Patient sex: M
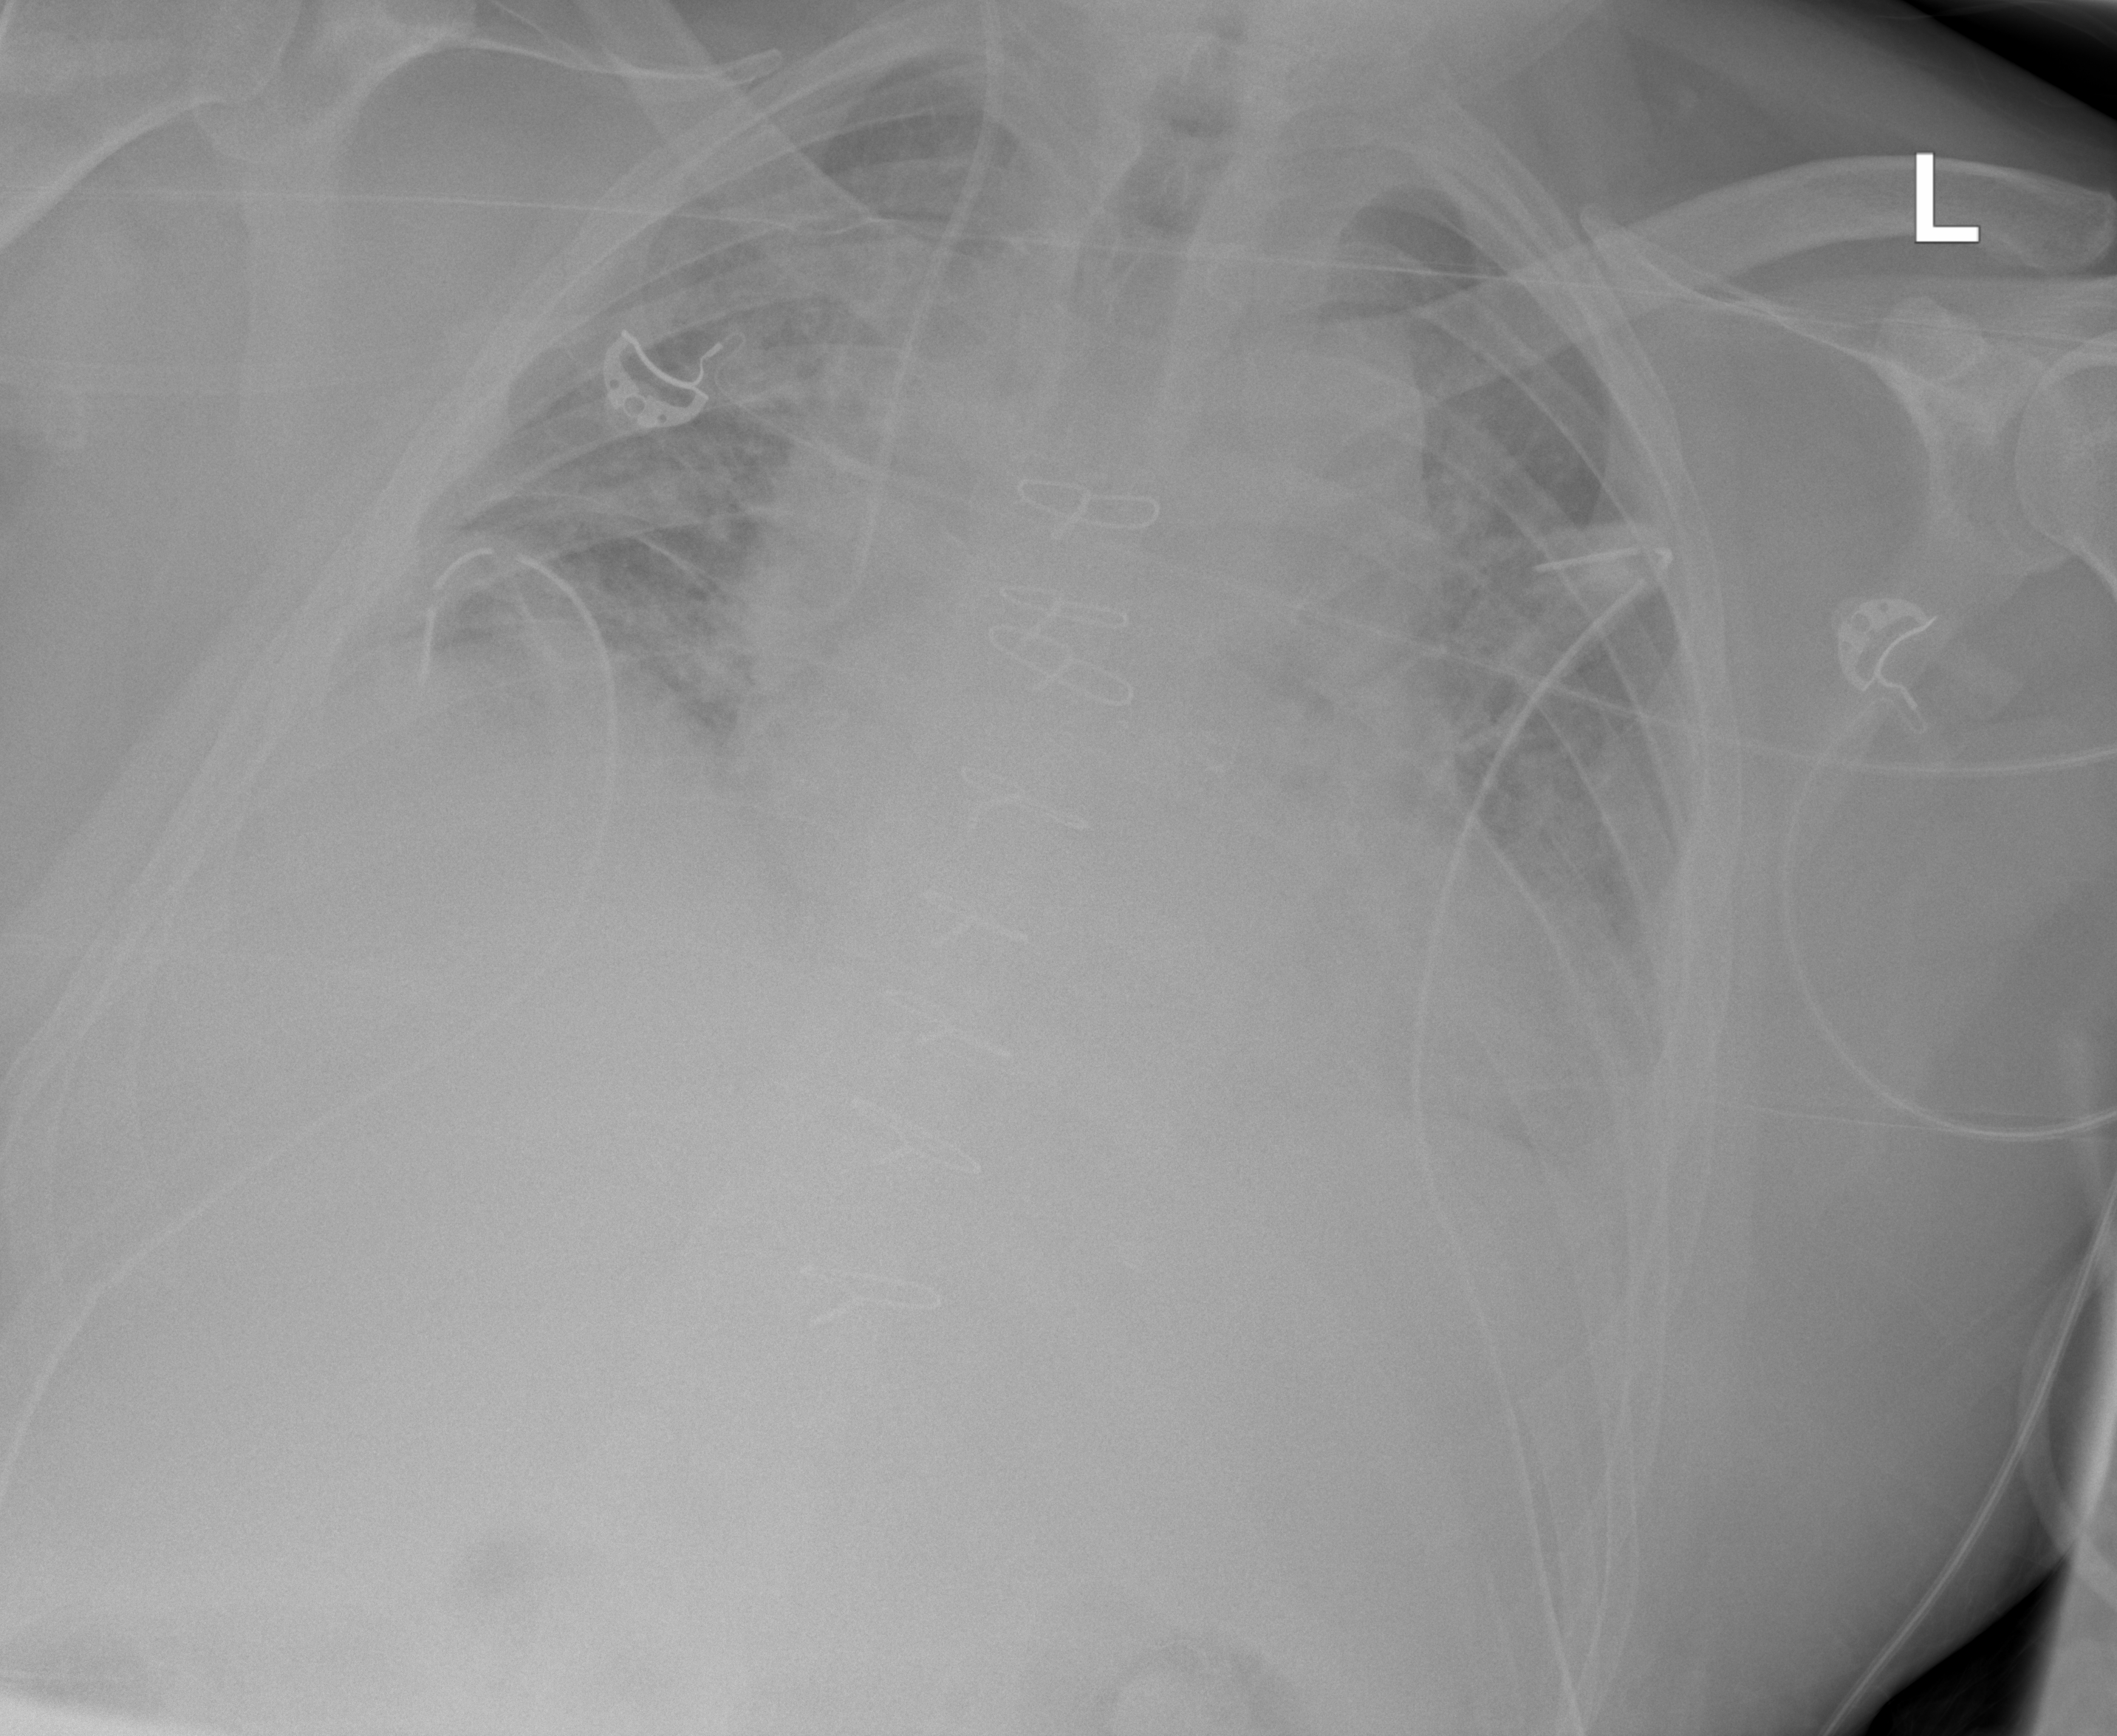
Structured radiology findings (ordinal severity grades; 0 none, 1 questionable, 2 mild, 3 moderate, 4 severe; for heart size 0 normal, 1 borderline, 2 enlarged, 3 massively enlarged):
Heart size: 2
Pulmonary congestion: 2
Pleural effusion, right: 2
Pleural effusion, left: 2
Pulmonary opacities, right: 2
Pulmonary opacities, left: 2
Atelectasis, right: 2
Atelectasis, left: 2